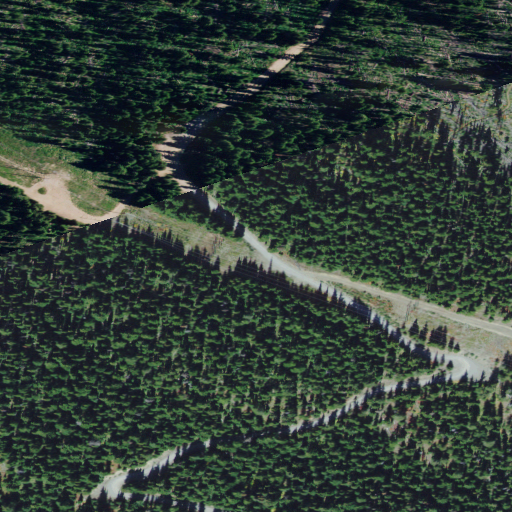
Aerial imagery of gap in Montana named Cooper Pass containing evergreen forest and barren land